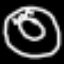
Label: donut